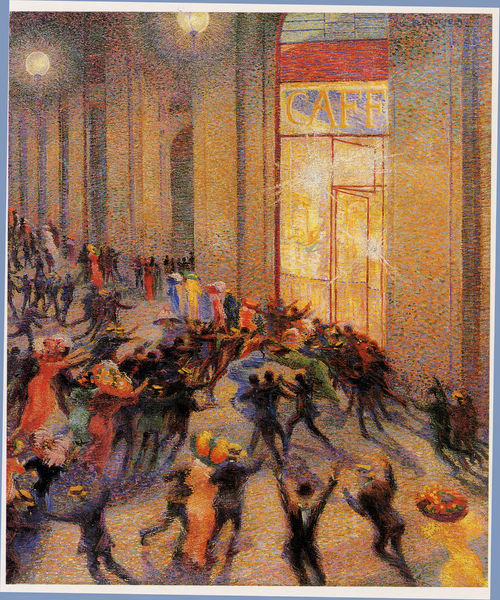
Titel: Rissa in Galleria
Künstler: Umberto Boccioni
Standort: Milano
Institution: Pinacoteca di Brera
Schlagwörter: blau, dunkel, feuer, kampf, mann, schatten, frauen, gelb, grün, impressionismus, menschen, stadt, abend, bewegung, bunt, cafe, fenster, frau, glas, hell, hut, hüte, kleid, kleider, lampe, lampen, laterne, laternen, licht, lichter, männer, nacht, orange, raum, schwarz, strasse, szene, säulen, tür, weiss, gebäude, haus, rot, ball, fest, leute, masse, menge, tanz, anzug, anzüge, feier, lokal, architektur, arme, innenraum, häuser, spiegelung, gold, personen, tanzen, kinder, farbig, schrift, fassade, italien, türen, pointilismus, abends, laufen, abstrakt, farben, modern, mauer, türe, laden, beleuchtung, saal, figuren, sturm, glanz, hoch, tor, unscharf, flucht, grossstadt, punkte, wände, futurismus, eingang, schild, außen, berlin, strahlen, aufruhr, stürmen, nachts, kundgebung, panik, rennen, beschriftung, pinsel, schein, beleuchtet, skandal, kaufen, schaten, außenraum, aufregung, schattenfiguren, eilen, pointillismus, gesprenkelt, fra, caffe, ansturm, stürmung, freudenschrei, laufende menschen, hell erleuchtetes kaffee, vor haus, schießerei, s-, caff